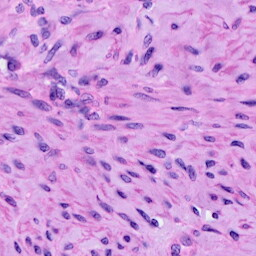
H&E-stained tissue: Cervix